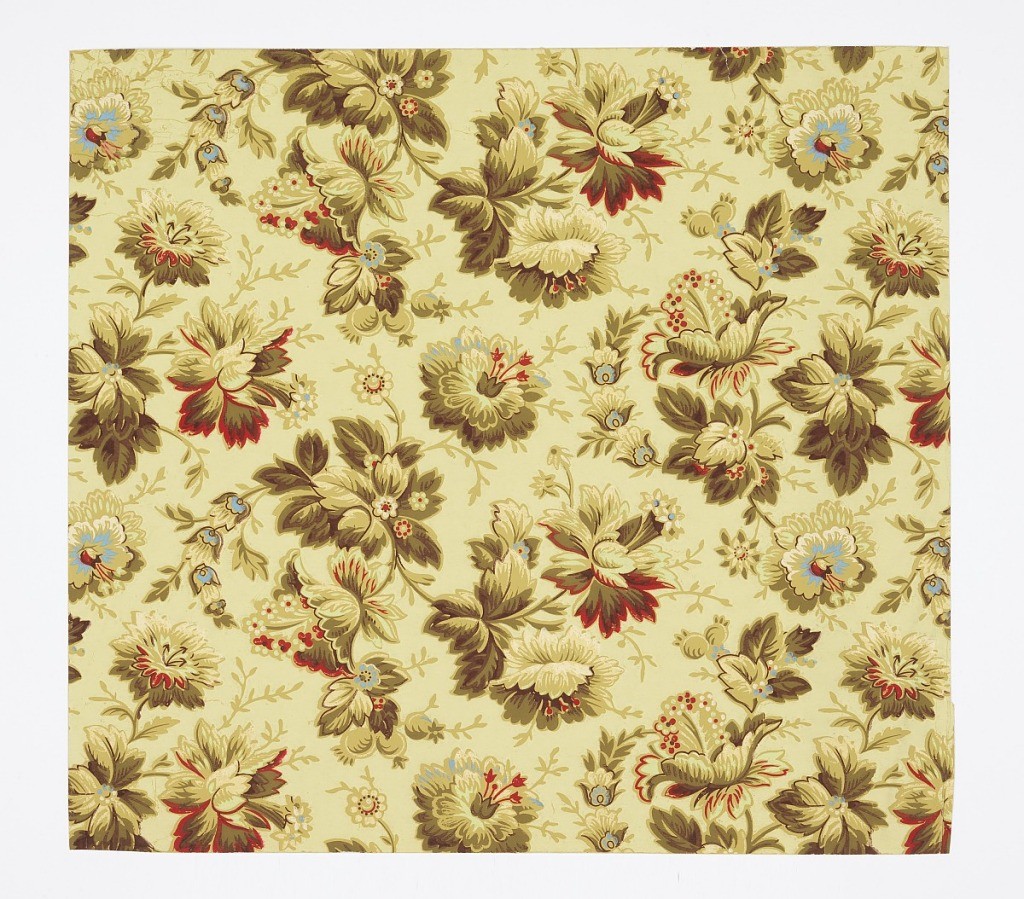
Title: Sidewall
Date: ca. 1880
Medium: Machine-printed paper
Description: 1970-26-4-cdd: Aesthetic or Anglo-Japanesque pattern with overlap...;     1970-26-4-ct: Aesthetic-style all-over pattern of large fanciful...